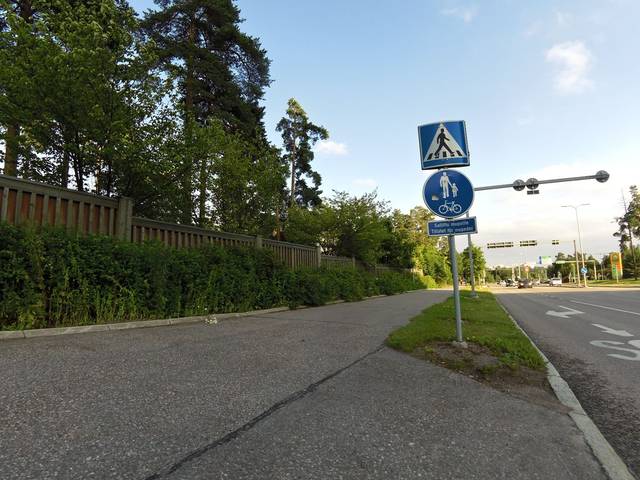
Region: Finland
Coordinates: 60.156, 24.663